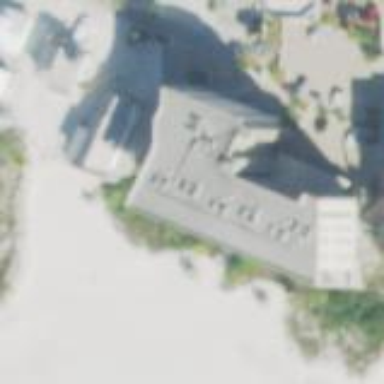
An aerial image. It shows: Hotel building.